Question: I'm experiencing a strange behaviour with the HTML 'button' tag. It seems that when I place two buttons side by side, they have a '4px' gap between them appearing out of nowhere.
Here is a <URL> which shows the issue.
As you can see from the image below, FireBug shows that the gap is neither a 'margin' or a 'padding' (since a 'padding' would be shown in purple).

As a note: I'm using the latest version of Firefox on Windows 8.1 and I tried also with the CSS Reset from Eric Mayer, but the gap is still there.
It's not a really important problem, but it would be nice to know if it's normal or not and what causes it.
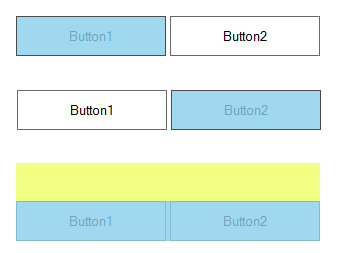
Answer: The problem is that in 'inline-block' elements the whitespace in HTML becomes visual space on screen. Some solutions to fix it:
1. Use font-size: 0 to parent container(you have to define font-size to child elements):
'''
.buttons {
width: 304px;
margin: 0 auto;
z-index: 9999;
margin-top: 40px;
font-size: 0;
}
button {
background-color: transparent;
border: 1px solid dimgray;
width: 150px;
height: 40px;
cursor: pointer;
}
'''
'''
<div class="buttons">
<button>Button1</button>
<button>Button2</button>
</div>
'''
1. Another one is to use negative margin-left: -4px
'''
.buttons {
width: 304px;
margin: 0 auto;
z-index: 9999;
margin-top: 40px;
}
button {
background-color: transparent;
border: 1px solid dimgray;
width: 150px;
height: 40px;
cursor: pointer;
margin-left: -4px;
}
'''
'''
<div class="buttons">
<button>Button1</button>
<button>Button2</button>
</div>
'''
1. Last but i don't like it at all is to use html comments as spacers between gaps:
'''
.buttons {
width: 304px;
margin: 0 auto;
z-index: 9999;
margin-top: 40px;
}
button {
background-color: transparent;
border: 1px solid dimgray;
width: 150px;
height: 40px;
cursor: pointer;
}
'''
'''
<div class="buttons">
<button>Button1</button><!--
--><button>Button2</button>
</div>
'''
All above will work. Good luck :)